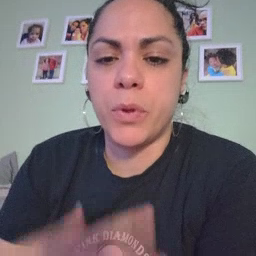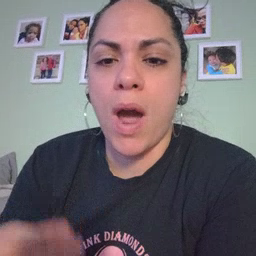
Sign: white